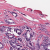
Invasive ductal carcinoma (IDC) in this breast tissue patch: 1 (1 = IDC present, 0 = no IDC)